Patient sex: M
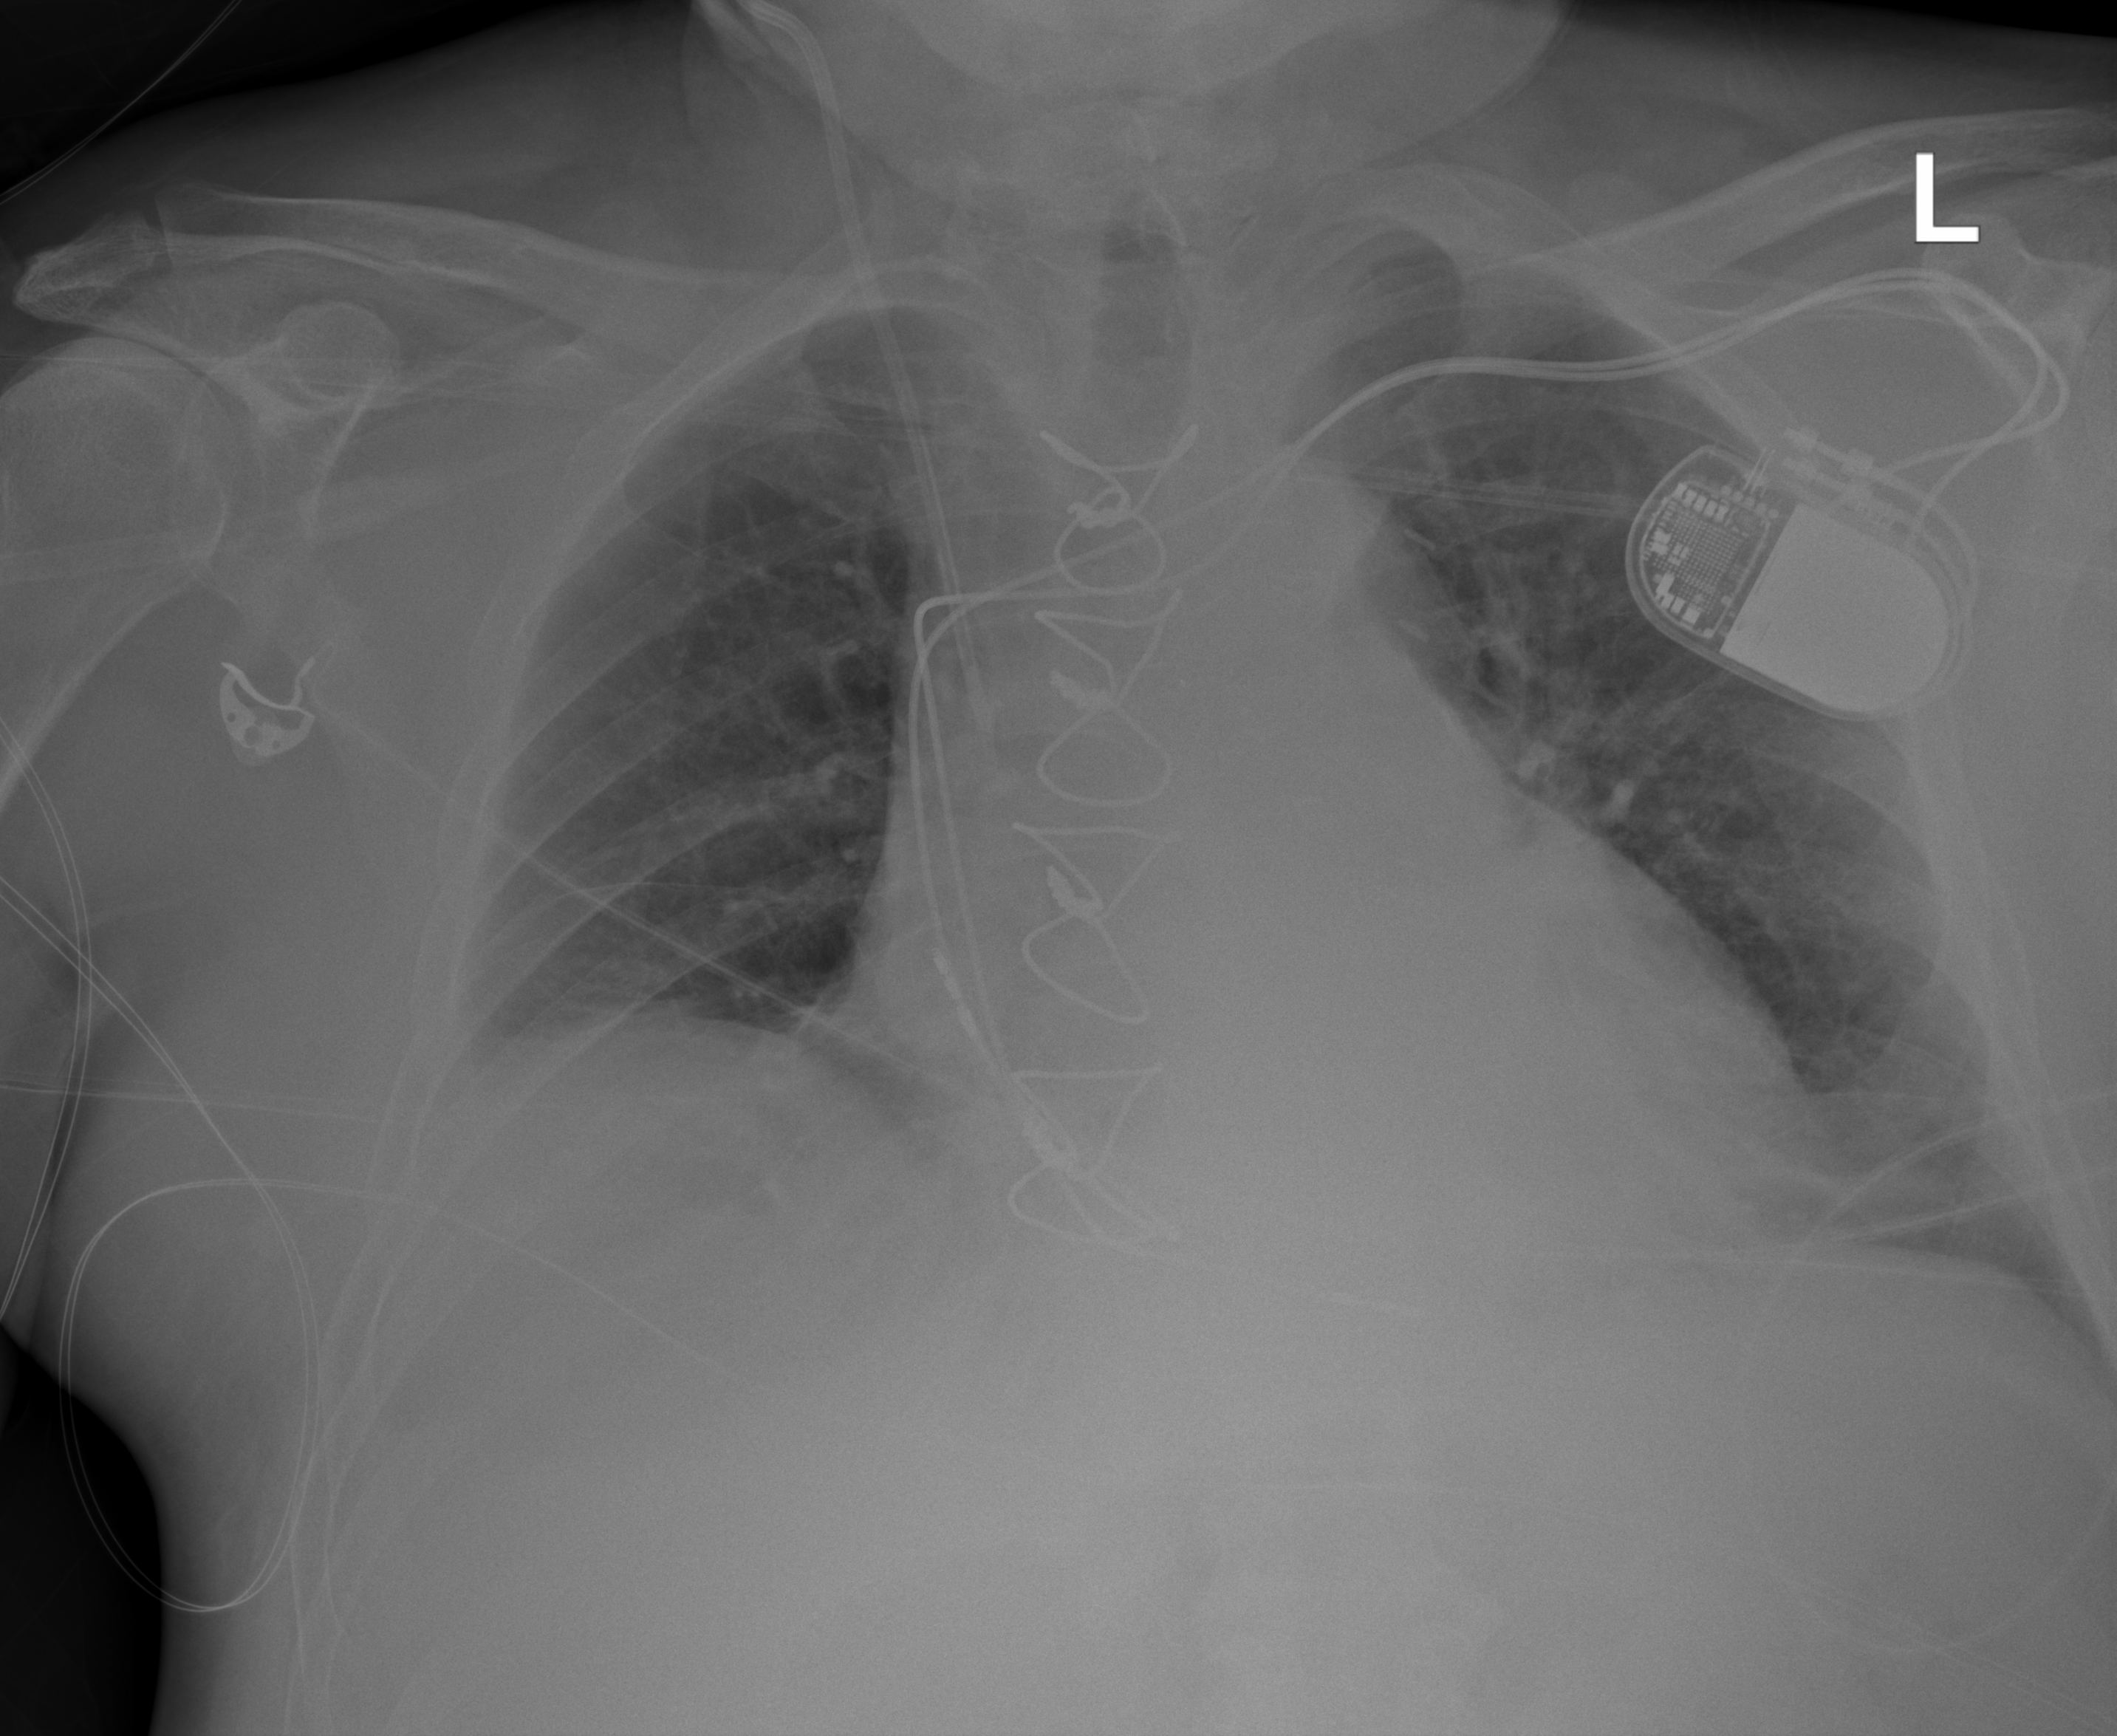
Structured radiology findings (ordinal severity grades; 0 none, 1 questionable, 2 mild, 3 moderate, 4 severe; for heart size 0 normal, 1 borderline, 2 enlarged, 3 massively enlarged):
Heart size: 1
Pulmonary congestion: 1
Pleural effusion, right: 2
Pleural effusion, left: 0
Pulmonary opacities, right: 0
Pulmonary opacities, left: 0
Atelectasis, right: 2
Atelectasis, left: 2